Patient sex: M
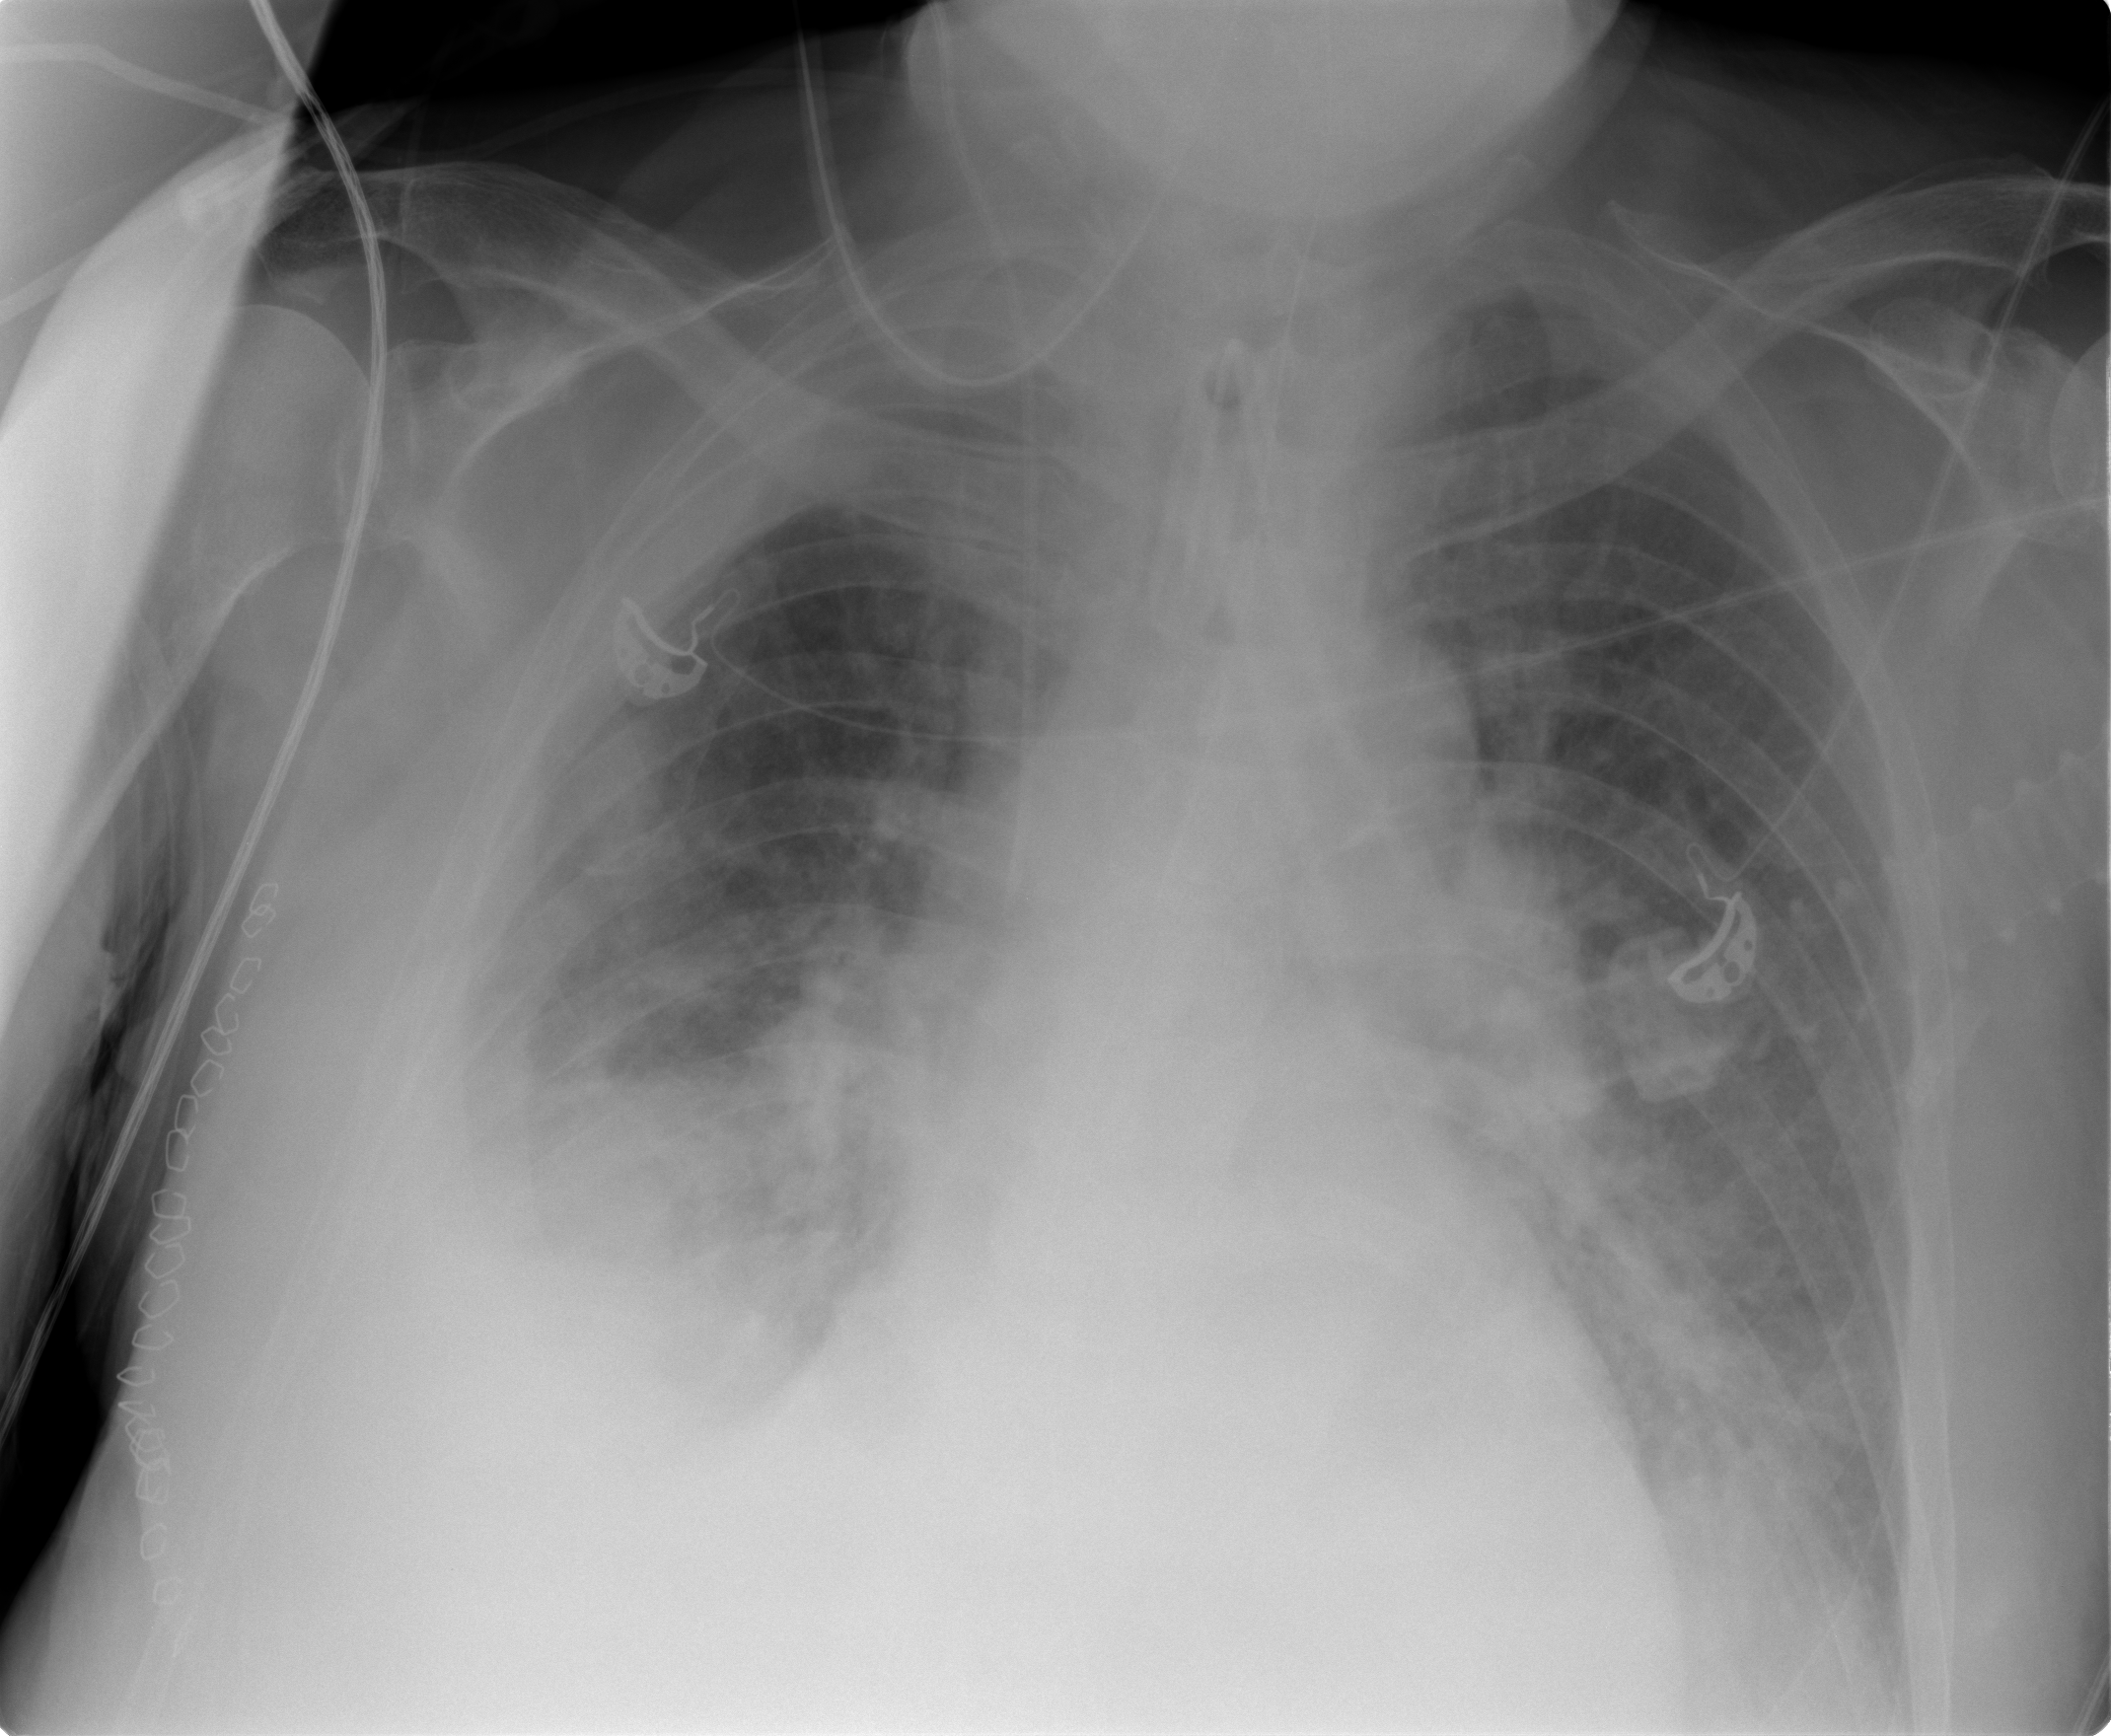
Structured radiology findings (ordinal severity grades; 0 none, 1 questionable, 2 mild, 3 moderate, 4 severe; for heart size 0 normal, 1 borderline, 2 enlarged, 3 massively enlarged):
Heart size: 0
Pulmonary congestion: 3
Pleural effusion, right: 3
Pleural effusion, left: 2
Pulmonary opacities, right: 3
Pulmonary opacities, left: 3
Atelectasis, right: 3
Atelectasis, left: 2